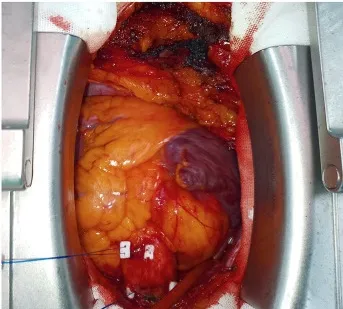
The surgical view of the mass. A large yellow mass covering the superior vena cava, and ,the root of the ascending aorta.
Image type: medical_photograph (other_medical_photograph)